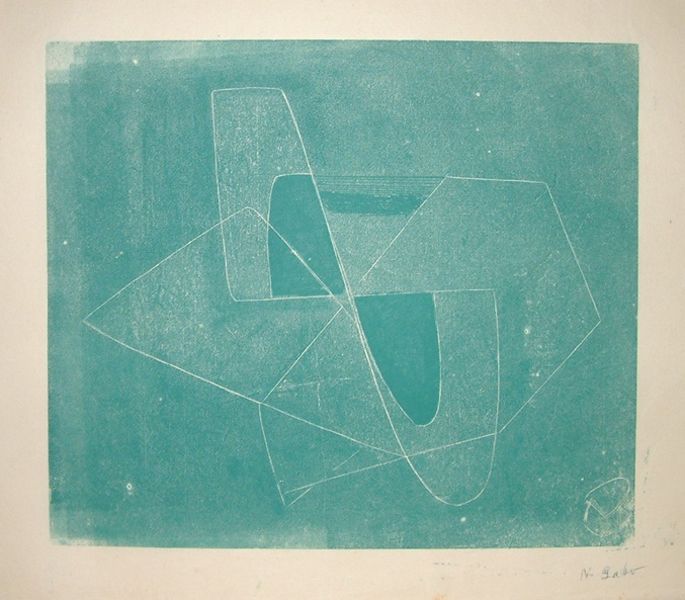
Titel: Opus 10, Opus 10
Künstler: Naum Gabo
Standort: Amherst (Massachusetts, USA)
Institution: Mead Art Museum, Amherst College
Schlagwörter: blue, white, green, painting, print, paper, texture, line, pen, movement, abstract, ink, rectangle, square, signature, geometric, lines, shapes, chalk, shading, linear, paint, simple, space, stamp, contrast, tan, open, star, light blue, shape, cream, repetition, aqua, painterly, diamond, asymetrical, n, speckles, lino, turquoise, saks, repetion, white lines, teal, blue green, diamonf